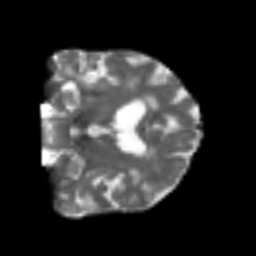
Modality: T2w
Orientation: coronal
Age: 66
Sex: female
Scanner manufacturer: siemens
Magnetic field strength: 3 T
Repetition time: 4.999 s
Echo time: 0.07946 s